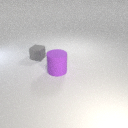
large purple rubber cylinder to the right of small gray rubber cube